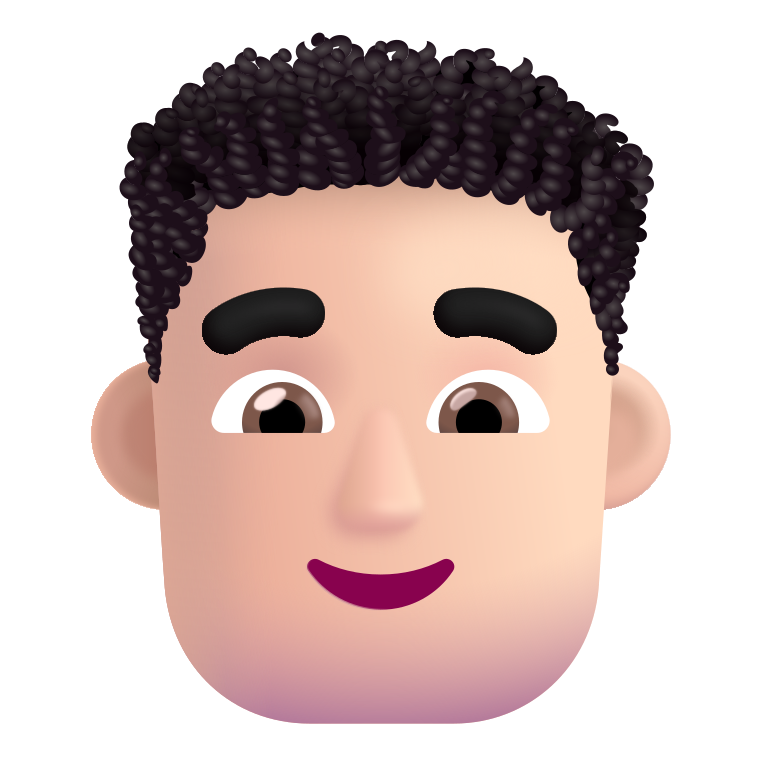
man curly hair color light